Question: I've been using python flask as well as html, in order to create a small website, (just as a hobby while I'm off school), I created a form in html, and saved it within the templates folder of the project. I also then added a function within the python script, so when a button is clicked of the webpage it would redirect the user back to the home page (index.html), however when I have tested the webpage and clicked on the button on the webpage (with the flask server running) a "400 bad request" page is shown
Python Code:
'''
#Python code behind the website
import datetime
from flask import Flask, session, redirect, url_for, escape, request, render_template
print ("started")
def Log(prefix, LogMessage):
timeOfLog = datetime.datetime.now().strftime("%d-%m-%Y %H:%M:%S" + " : ")
logFile = open("Log.log", 'a')
logFile.write("[" + timeOfLog + "][" + prefix + "][" + LogMessage + "]
")
logFile.close()
app = Flask(__name__)
@app.route('/')
def my_form():
print ("Acessed index")
return render_template("index.html")
@app.route('/', methods=['POST'])
def my_form_post():
text = request.form['text']#requests text from the text form
processed_text = text #does nothing
user = "" #use poss in future to determin user
logFile = open("MessageLog.msglog", 'a')#opens the message log file in append mode
logFile.write(text + "
")#stores the inputted message in the message log file
logFile.close()
#print (text)
Log("User Message", (user + text))#uses the main log file to store messages aswell as errors
print ("Accessing index")
return render_template("test.html")
@app.route('/test', methods=['POST'])
def test():
#text = request.form['text']
print ("Test page function")
#return "hello"
return render_template("index.html")
if __name__ == '__main__':
app.debug = True
app.run(host='0.0.0.0')
'''
HTML code:
-->
'''
<body>
<h1>Test Page</h1>
<form method="POST">
<input type="submit" name="my-form" value="Send">
</form>
</body>
'''
Stack Track:

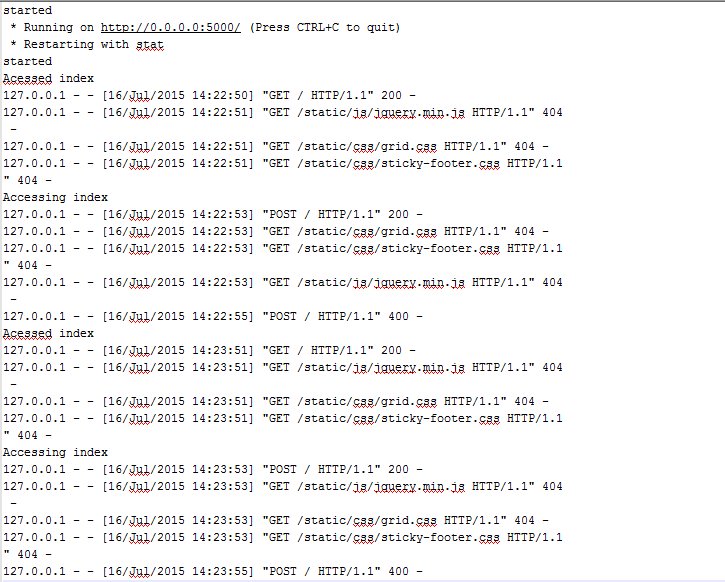
Answer: You need to post your form to the correct URL:
'''
<body>
<h1>Test Page</h1>
<form method="POST" action='/test'>
<input type="submit" name="my-form" value="Send">
</form>
</body>
'''
By default if you don't add an 'action' attribute to an HTML form it will just perform it's defined method to the URL you are currently on. You can add an 'action' attribute to change that behavior.
You can also do this with the 'url_for()' function. This is a bit safer as URL's tend to change more often than your view method names:
'''
<body>
<h1>Test Page</h1>
<form method="POST" action="{{ url_for('test') }}">
<input type="submit" name="my-form" value="Send">
</form>
</body>
'''
You pass the name of the view method (not it's URL) as a string to the function. Be careful to use the right quotes.
Note that it's slightly confusing to have 2 views for the same URL. Usually something like this is done although YMMV but consider it for your application:
'''
@app.route('/someurl')
def some_view():
if request.method == "POST":
# handle POST
else:
# handle GET
'''